Question: I have some html-output, which i'd like to format better with css.
I want to have two columns, depending on the class. I could use static positions for every field, but if a field is missing in data, there will be a gap.
This is what I search for. (as you see, the order is diffrent)

how to put the fields in a column, and deal with height dynamically?
help highly appreciated.
cheers endo
'''
<div class="inline dataplugin_entry person">
<dl>
<dt class="id">ID<span class="sep">: </span></dt>
<dd class="id">487</dd>
<dt class="wsid">wsID<span class="sep">: </span></dt>
<dd class="wsid">2129</dd>
<dt class="aktiv">aktiv<span class="sep">: </span></dt>
<dd class="aktiv">1</dd>
<dt class="nachname">Nachname<span class="sep">: </span></dt>
<dd class="nachname">Smith</dd>
<dt class="vorname">Vorname<span class="sep">: </span></dt>
<dd class="vorname">Bob</dd>
<dt class="kanton">Kanton<span class="sep">: </span></dt>
<dd class="kanton">ZH</dd>
</dl>
</div>
'''
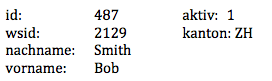
Answer: Because you didn't specified how many items you want to place in one column, I can advice on taking advantage of 'column-count' <URL>. What it does is it will make browser to evenly distribute the content of element in exactly that number of columns. So in your case I assumed 2:
'''
<div class="inline dataplugin_entry person">
<dl>
<dt class="id">ID<span class="sep">: </span></dt>
<dd class="id">487</dd>
<dt class="wsid">wsID<span class="sep">: </span></dt>
<dd class="wsid">2129</dd>
<dt class="aktiv">aktiv<span class="sep">: </span></dt>
<dd class="aktiv">1</dd>
<dt class="nachname">Nachname<span class="sep">: </span></dt>
<dd class="nachname">Smith</dd>
<dt class="vorname">Vorname<span class="sep">: </span></dt>
<dd class="vorname">Bob</dd>
<dt class="kanton">Kanton<span class="sep">: </span></dt>
<dd class="kanton">ZH</dd>
</dl>
</div>
'''
CSS
'''
dl {
-webkit-column-count: 2;
-moz-column-count: 2;
column-count: 2;
}
dt { clear:left }
dt, dd { float:left }
'''
Example on fiddle is here - <URL>
Browser support pretty decent so all modern browsers supports it, plus IE10 and above. On mobiles support reaches as far as Android 2.3 and above.
Hope this will help